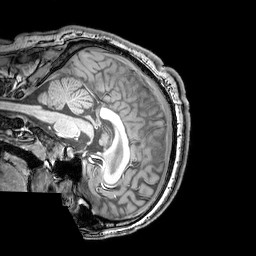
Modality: T1w
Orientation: sagittal
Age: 24
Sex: male
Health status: healthy
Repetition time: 0.081 s
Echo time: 0.037 s